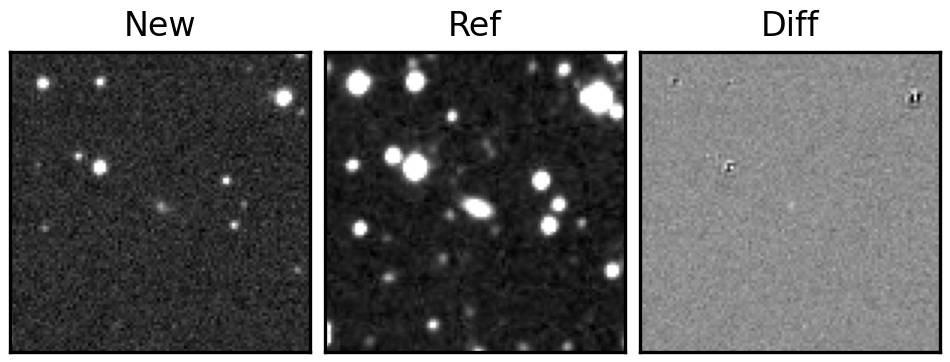
Label: real